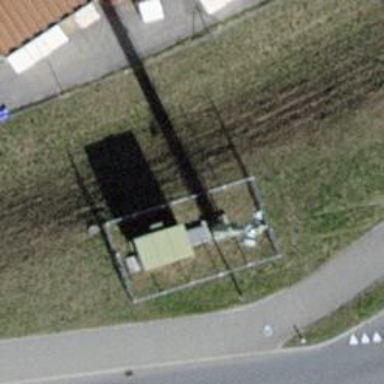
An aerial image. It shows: Communication tower.